Interaction volume radius: 5 \u00c5
Interaction volume height: 15 \u00c5
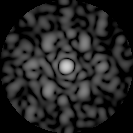
Disorder parameter: 0.6573